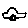
Label: car